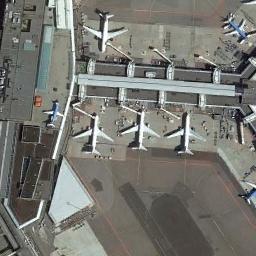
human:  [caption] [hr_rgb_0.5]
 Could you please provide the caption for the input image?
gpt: Some planes parked next to boarding bridges of the striped terminal .

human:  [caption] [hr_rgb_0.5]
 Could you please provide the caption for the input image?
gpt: Five planes are parked on the open space next to the terminal .

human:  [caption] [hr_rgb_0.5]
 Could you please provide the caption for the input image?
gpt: There are three aircraft parked on one side of the airport and only one aircraft on the other side .

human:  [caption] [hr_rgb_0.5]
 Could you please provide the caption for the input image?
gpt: Several planes of different sizes are neatly parked beside buildings in the airport .

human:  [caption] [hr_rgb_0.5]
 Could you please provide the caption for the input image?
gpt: Four  planes are in the parking lot next to the buildings .